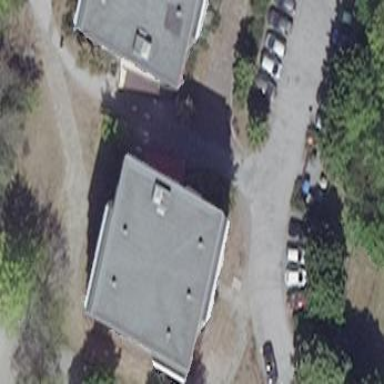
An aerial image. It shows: Grey flat-roofed residential building.